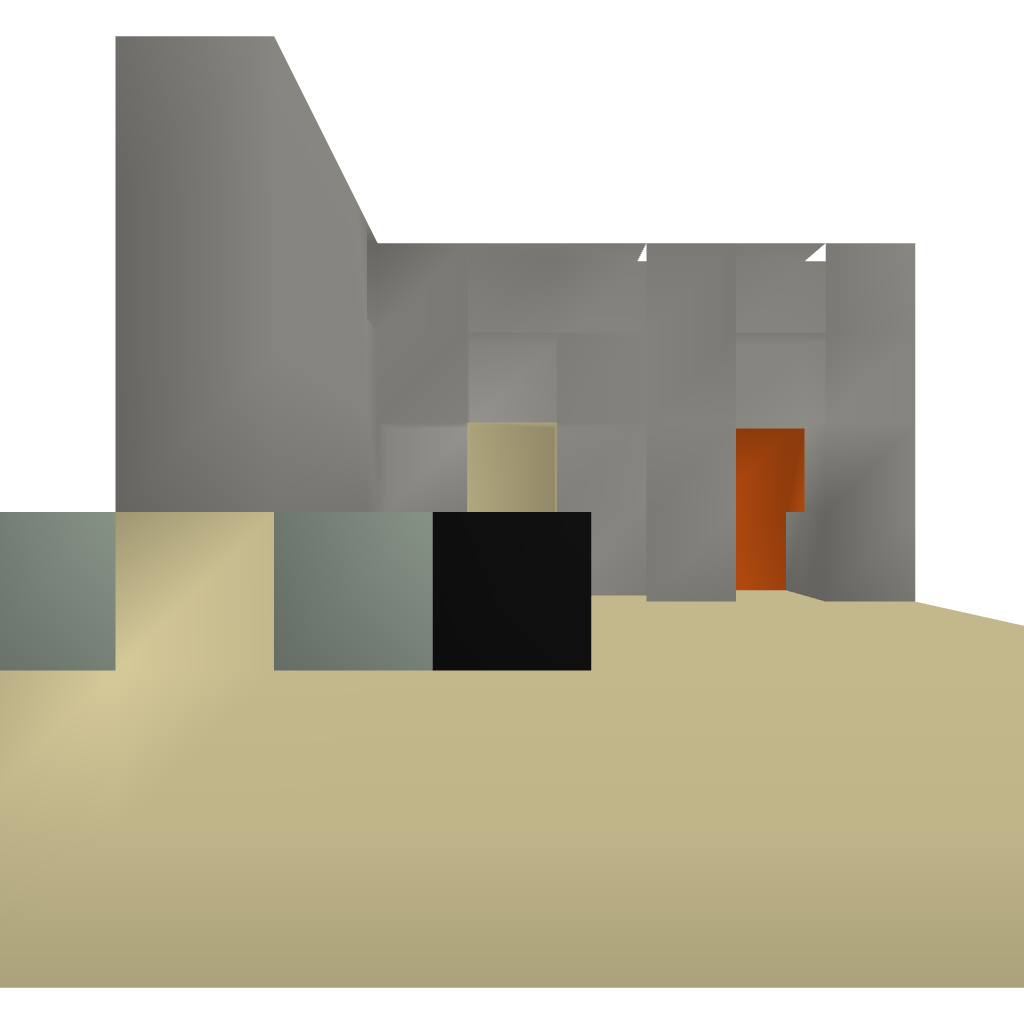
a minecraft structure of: Repeater Lock 1.5